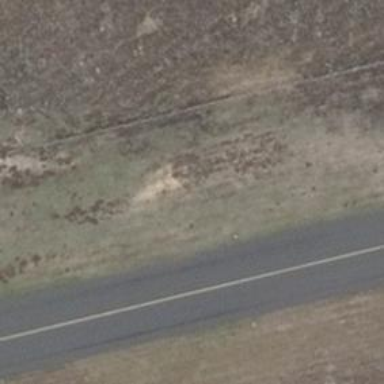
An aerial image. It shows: Taxiway edge marked with aviation lights.